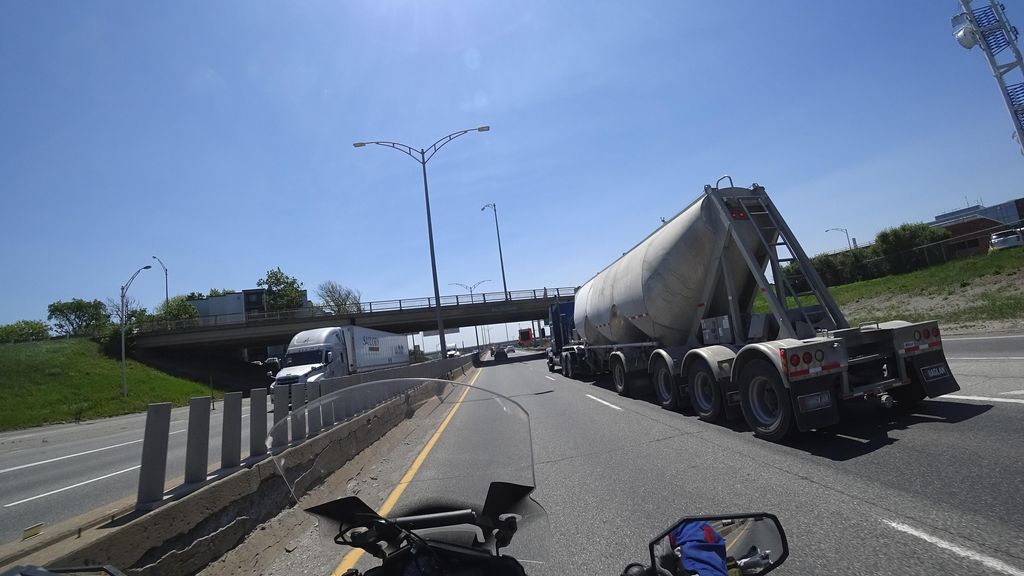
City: quebec_city